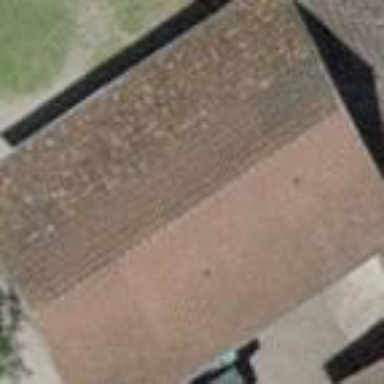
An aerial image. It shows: Barn.